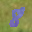
Label: 8